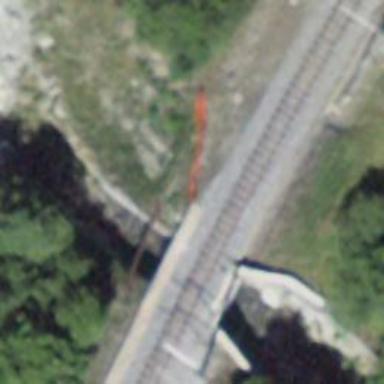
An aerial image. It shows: Narrow-gauge railway bridge with electrified contact line for single track.